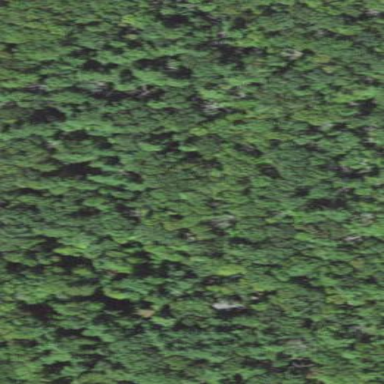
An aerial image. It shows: Woodland with needle-leaved trees.